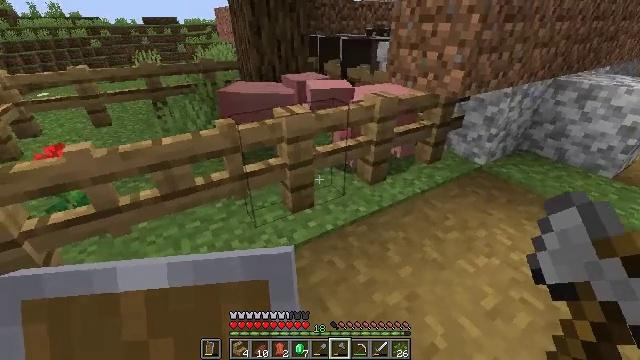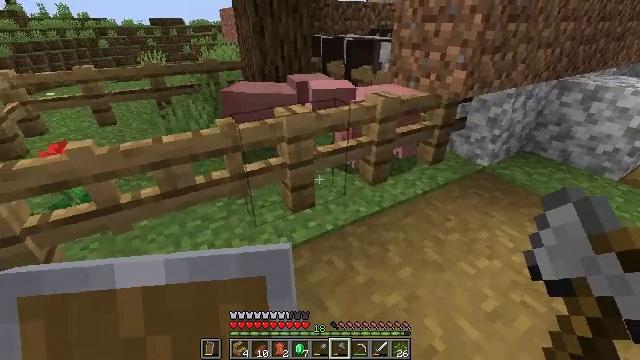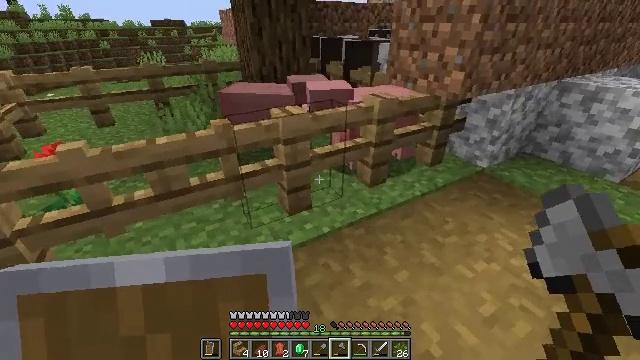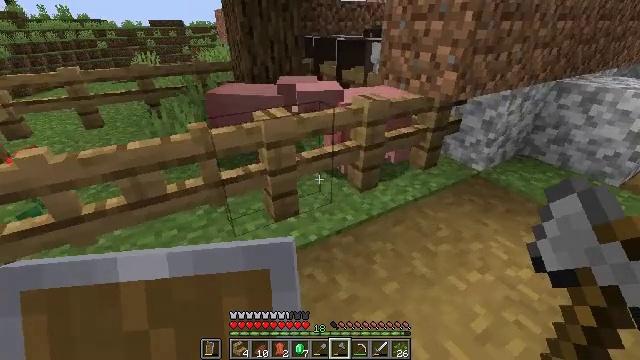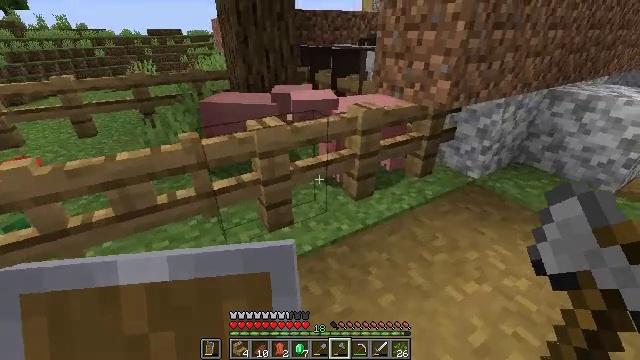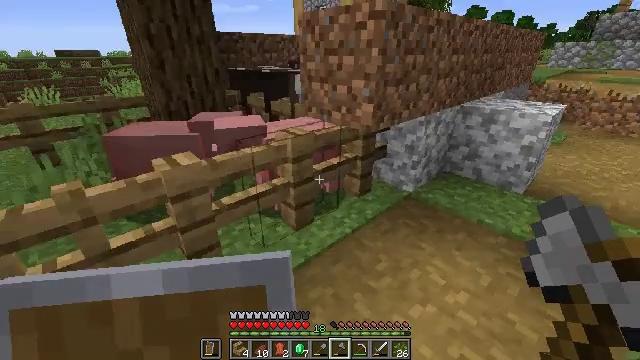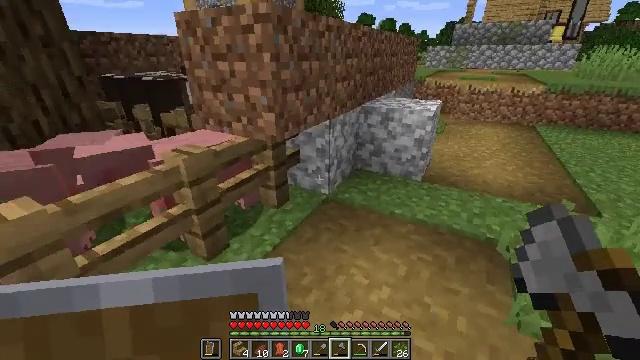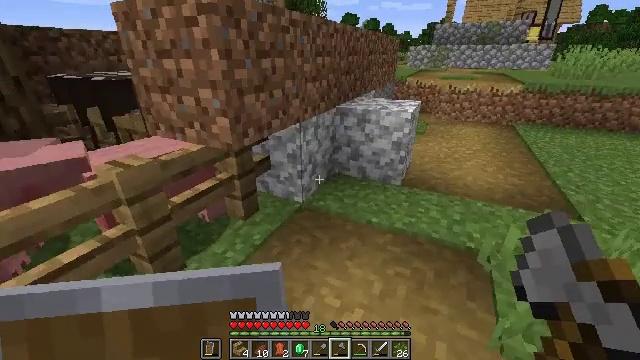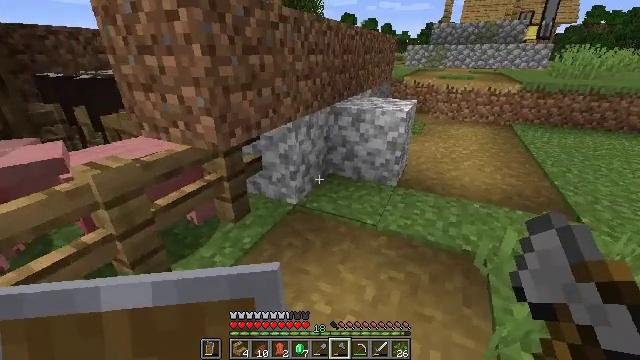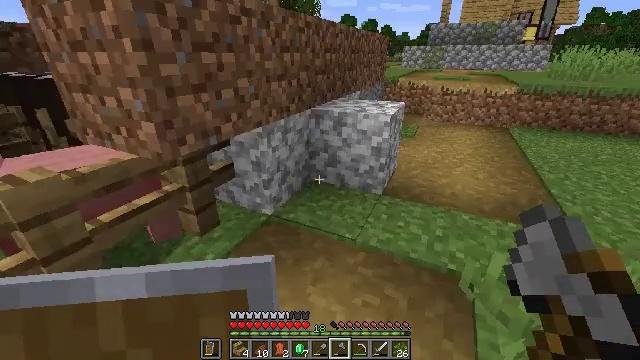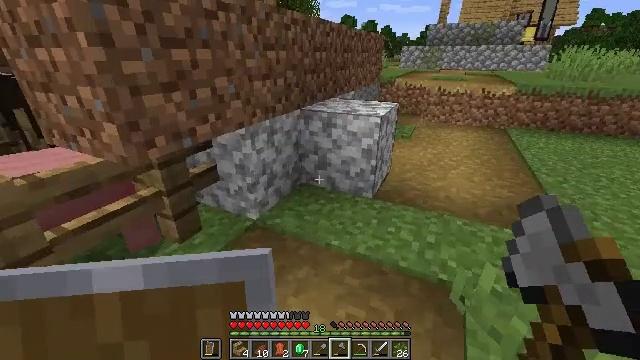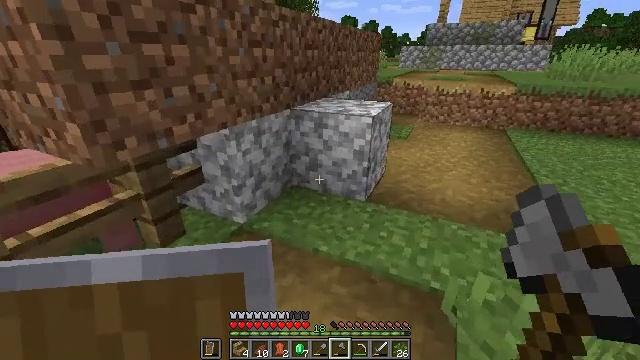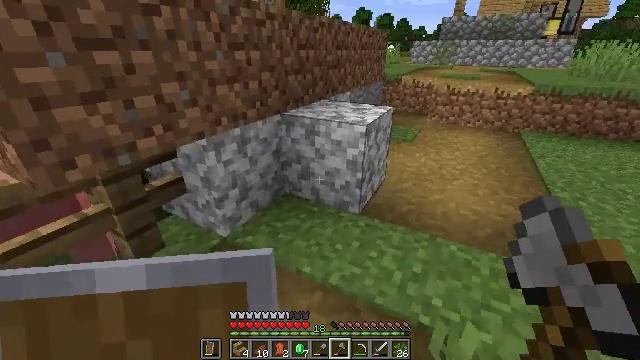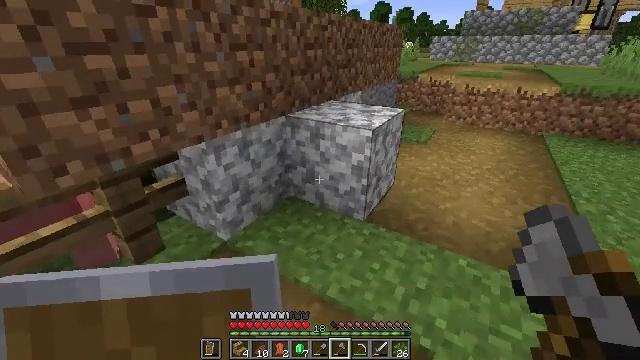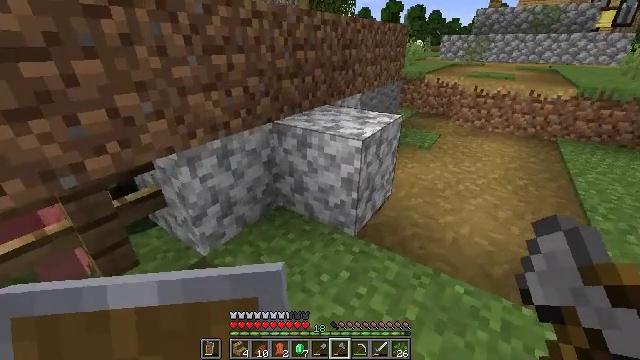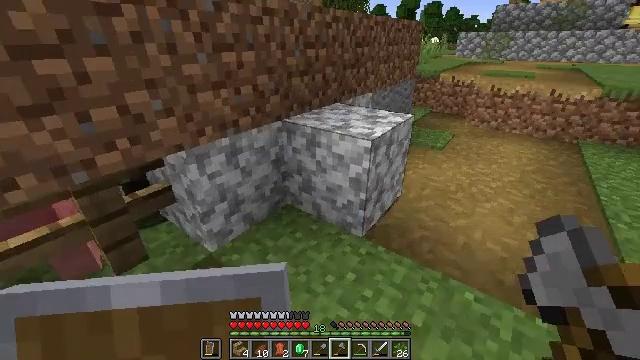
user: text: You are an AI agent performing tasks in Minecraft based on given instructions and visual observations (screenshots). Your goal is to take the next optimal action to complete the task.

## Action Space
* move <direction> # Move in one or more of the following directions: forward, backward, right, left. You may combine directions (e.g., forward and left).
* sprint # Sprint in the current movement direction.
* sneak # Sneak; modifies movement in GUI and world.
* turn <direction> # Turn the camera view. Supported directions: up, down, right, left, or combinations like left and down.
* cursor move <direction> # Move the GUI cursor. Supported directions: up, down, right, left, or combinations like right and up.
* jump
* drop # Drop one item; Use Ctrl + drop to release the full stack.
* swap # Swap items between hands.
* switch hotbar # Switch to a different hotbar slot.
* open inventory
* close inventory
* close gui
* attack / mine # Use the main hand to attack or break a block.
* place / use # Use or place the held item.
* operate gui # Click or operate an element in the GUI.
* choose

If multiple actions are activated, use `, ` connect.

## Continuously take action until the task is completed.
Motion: motion action
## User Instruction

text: Break the potato plant to gather potatoes.
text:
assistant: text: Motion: no_op
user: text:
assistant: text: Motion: move forward and move right
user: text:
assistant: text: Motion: move forward and move right
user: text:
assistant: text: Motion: move forward and move right, turn up
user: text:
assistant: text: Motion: move forward and move right, turn right and up
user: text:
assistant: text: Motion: move forward and move right, turn right
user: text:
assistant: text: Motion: move forward and move right, turn right
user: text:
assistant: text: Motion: move forward and move right
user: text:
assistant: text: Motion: move forward and move right
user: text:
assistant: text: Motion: move forward and move right
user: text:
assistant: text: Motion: move forward and move right
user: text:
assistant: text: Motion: move forward and move right, turn left
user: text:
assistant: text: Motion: move forward and move right, turn left
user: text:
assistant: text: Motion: move forward and move right, turn left
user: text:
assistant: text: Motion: move forward and move right, turn left
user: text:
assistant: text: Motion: move forward and move right, turn left
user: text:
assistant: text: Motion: move forward and move right, turn left
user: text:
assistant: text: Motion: move forward, turn left
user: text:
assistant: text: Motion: move forward, turn left
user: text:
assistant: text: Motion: move forward, jump
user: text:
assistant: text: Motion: move forward, jump
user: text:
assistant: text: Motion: move forward, jump
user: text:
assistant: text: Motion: move forward, jump
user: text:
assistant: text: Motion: move forward, turn left, jump
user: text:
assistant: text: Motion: move forward, turn left
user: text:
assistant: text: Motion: move forward, turn left
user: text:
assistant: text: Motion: move forward, turn left
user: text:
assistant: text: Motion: move forward, turn left
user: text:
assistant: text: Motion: move forward, turn left
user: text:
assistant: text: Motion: move forward, turn left